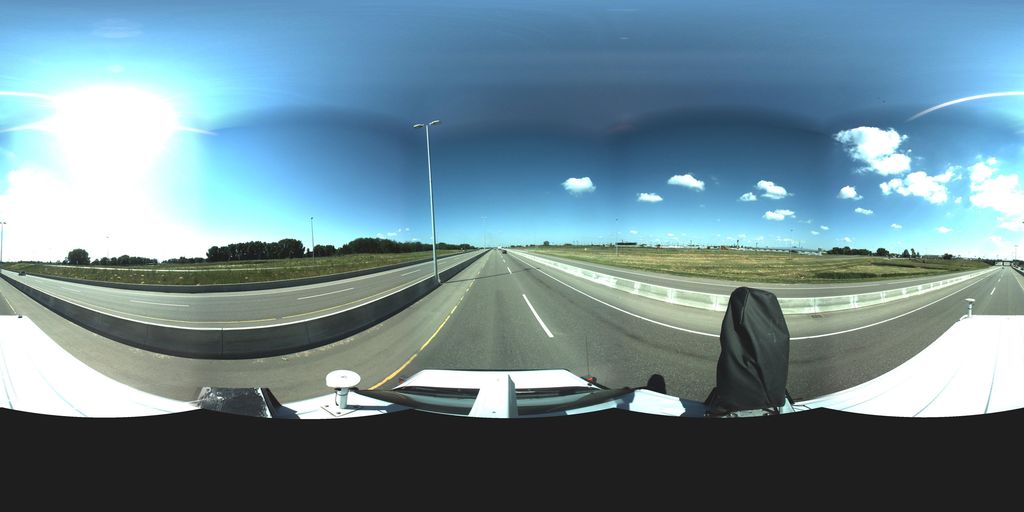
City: saskatoon